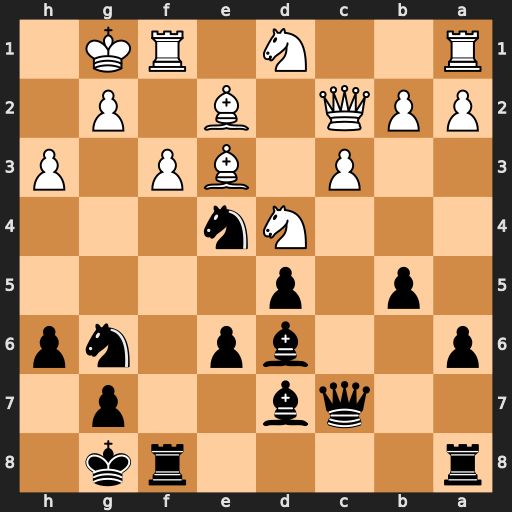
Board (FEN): r4rk1/2qb2p1/p2bp1np/1p1p4/3Nn3/2P1BP1P/PPQ1B1P1/R2N1RK1
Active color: b
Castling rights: -
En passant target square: -
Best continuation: Bh2+ Kh1 Ng3+